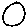
Label: circle